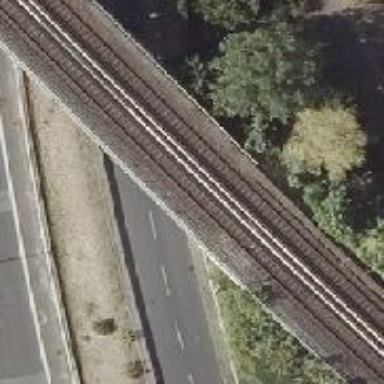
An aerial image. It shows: Bridge with electrified rail at the bottom.